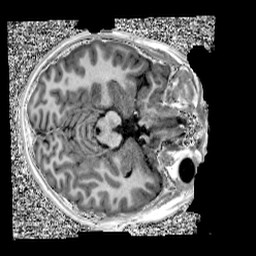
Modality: UNIT1
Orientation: axial
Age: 11
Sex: male
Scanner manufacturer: siemens
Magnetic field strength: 3 T
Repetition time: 4 s
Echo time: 0.00303 s